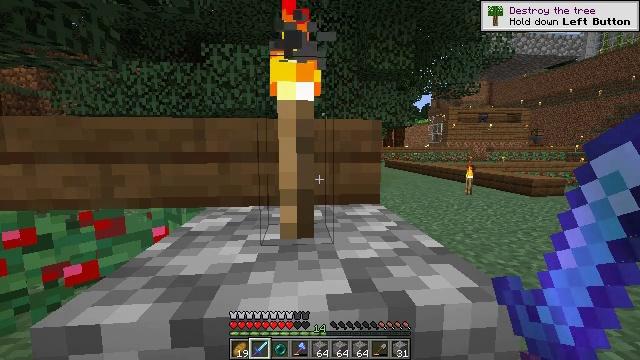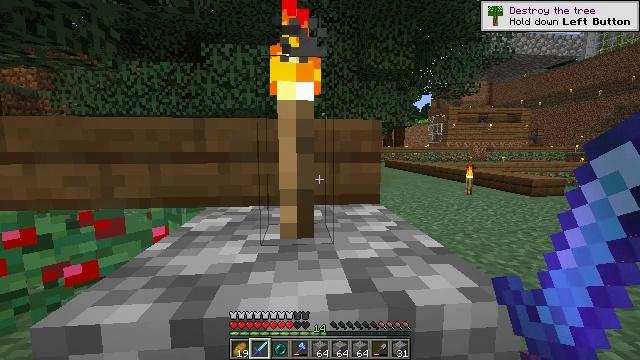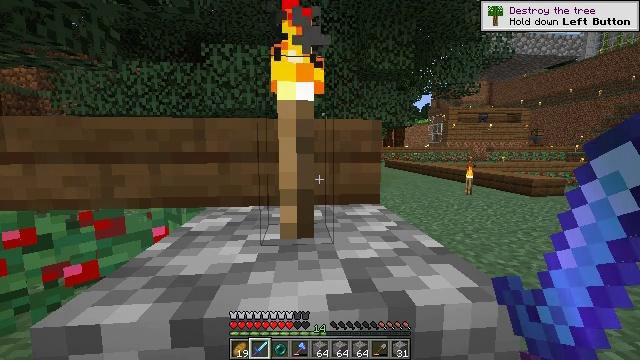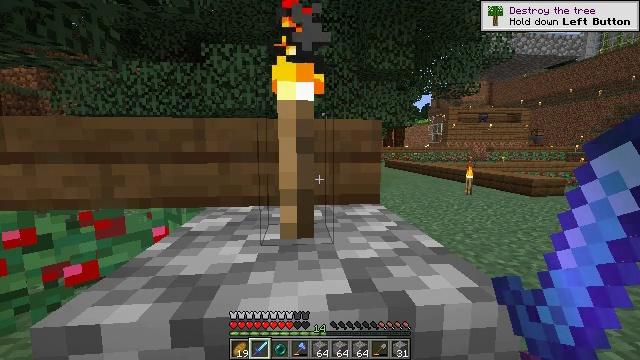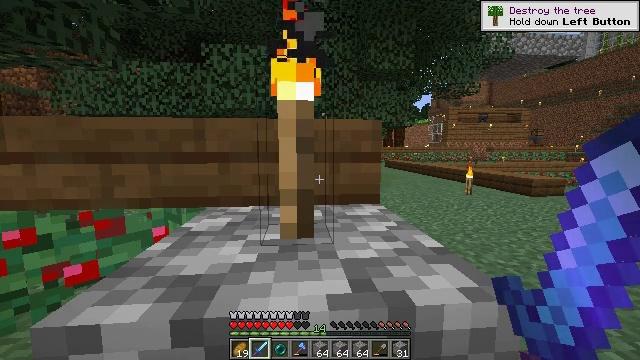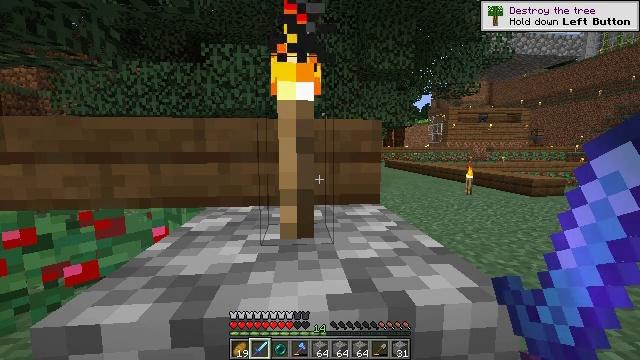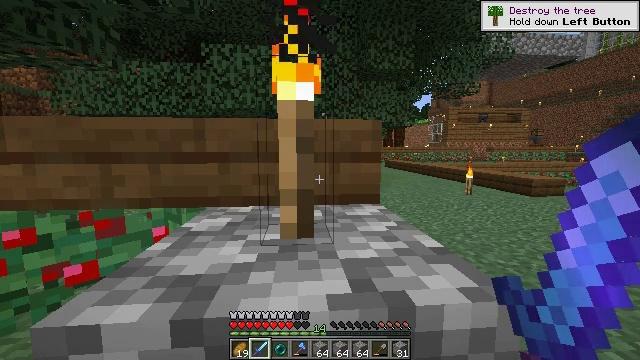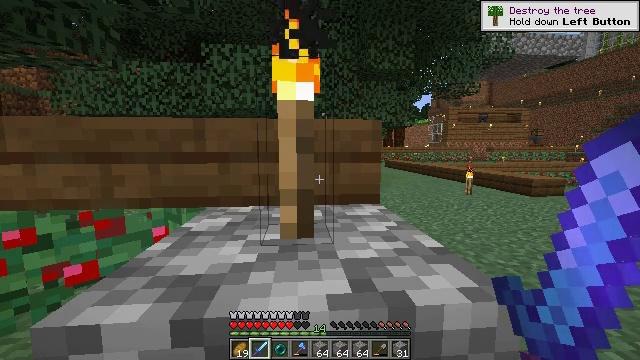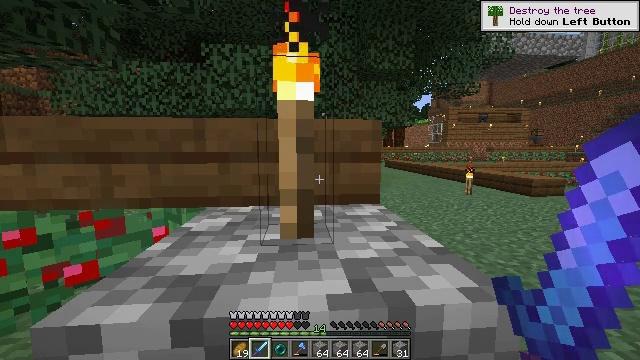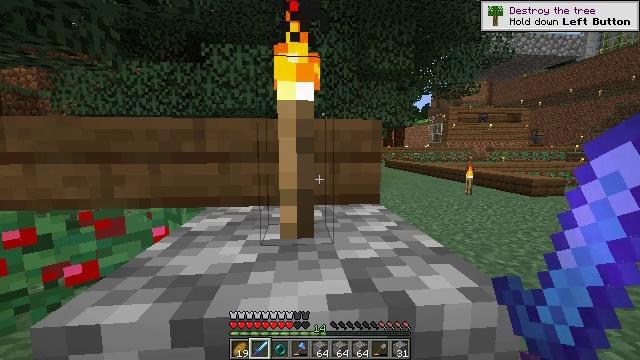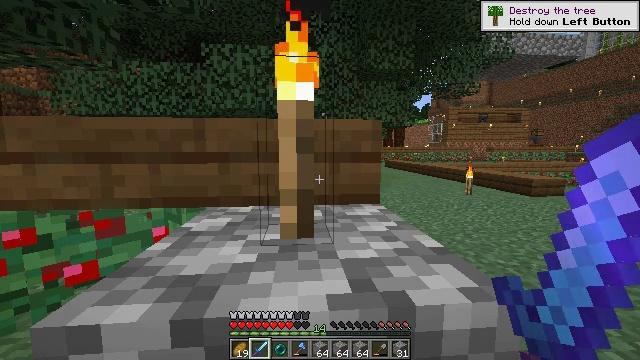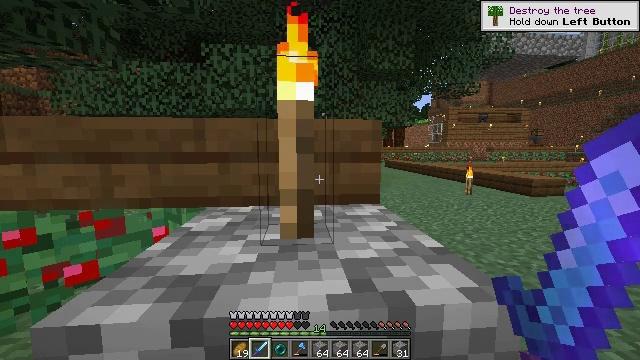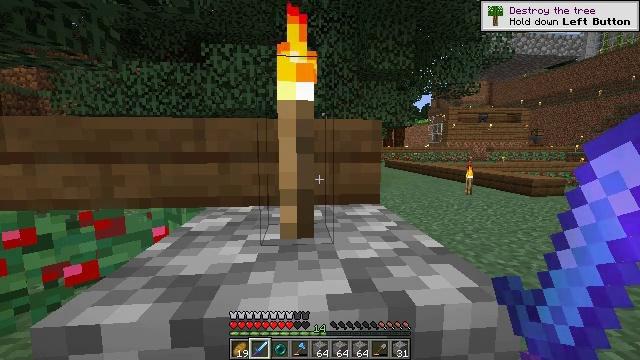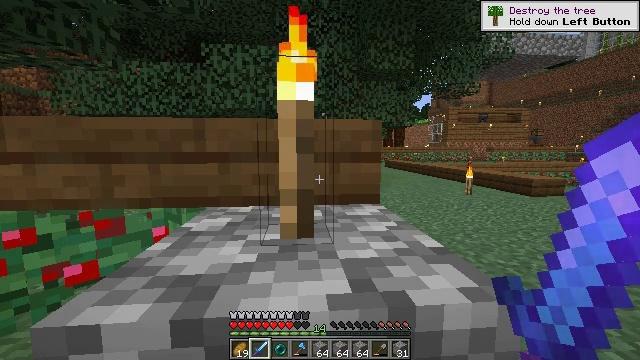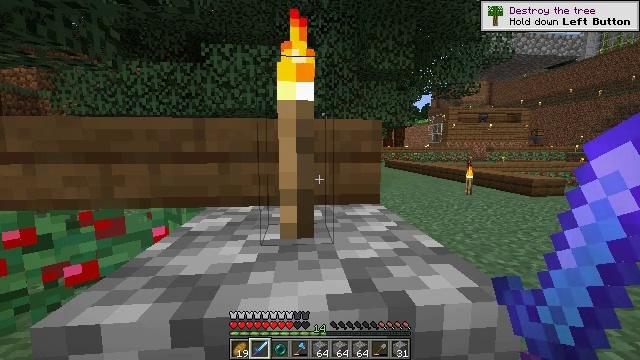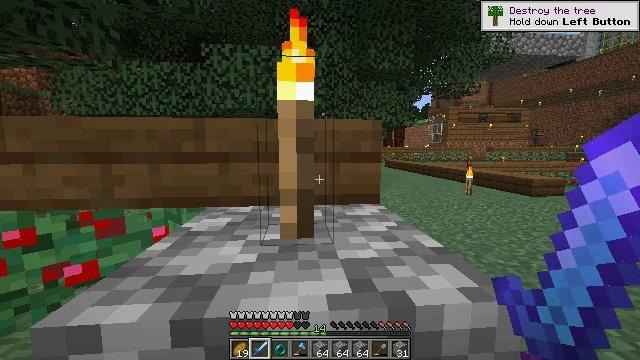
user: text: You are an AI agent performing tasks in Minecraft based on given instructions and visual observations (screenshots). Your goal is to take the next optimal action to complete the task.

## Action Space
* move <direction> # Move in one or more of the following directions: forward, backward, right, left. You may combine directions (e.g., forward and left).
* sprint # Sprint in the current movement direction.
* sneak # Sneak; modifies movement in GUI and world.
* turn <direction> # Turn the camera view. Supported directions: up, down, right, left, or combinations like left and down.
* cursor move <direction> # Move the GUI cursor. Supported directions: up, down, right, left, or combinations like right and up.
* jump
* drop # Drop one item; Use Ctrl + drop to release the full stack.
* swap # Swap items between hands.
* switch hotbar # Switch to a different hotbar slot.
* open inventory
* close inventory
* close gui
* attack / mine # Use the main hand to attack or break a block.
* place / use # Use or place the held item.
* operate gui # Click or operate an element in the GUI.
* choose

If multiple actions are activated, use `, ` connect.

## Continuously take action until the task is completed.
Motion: motion action
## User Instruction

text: Gather the torch from its position.
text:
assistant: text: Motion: no_op
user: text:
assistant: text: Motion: no_op
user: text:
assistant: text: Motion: no_op
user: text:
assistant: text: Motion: no_op
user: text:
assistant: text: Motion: no_op
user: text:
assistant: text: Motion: no_op
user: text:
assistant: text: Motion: no_op
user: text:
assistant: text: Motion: no_op
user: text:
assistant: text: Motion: no_op
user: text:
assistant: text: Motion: no_op
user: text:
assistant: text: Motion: no_op
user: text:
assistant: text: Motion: no_op
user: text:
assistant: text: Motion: no_op
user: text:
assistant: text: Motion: no_op
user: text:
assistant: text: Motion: no_op
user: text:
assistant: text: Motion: no_op
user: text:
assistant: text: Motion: no_op
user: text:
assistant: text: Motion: no_op
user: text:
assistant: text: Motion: no_op
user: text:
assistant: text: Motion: no_op
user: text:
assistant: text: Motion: no_op
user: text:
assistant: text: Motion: no_op
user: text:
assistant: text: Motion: no_op
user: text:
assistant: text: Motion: no_op
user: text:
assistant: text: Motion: no_op
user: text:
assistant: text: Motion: no_op
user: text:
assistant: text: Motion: no_op
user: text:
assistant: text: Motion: no_op
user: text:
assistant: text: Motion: no_op
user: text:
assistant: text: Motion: no_op